Question: I have a 1D array of values which is supposed to be monotonic (let's say decreasing), but there are random regions where the value increases with index.
I need an array where each region is replaced with a value directly preceding it, so that the resulting array is sorted.
So if given array is:
'''
a = np.array([10.0, 9.5, 8.0, 7.2, 7.8, 8.0, 7.0, 5.0, 3.0, 2.5, 3.0, 2.0])
'''
I want the result to be
'''
b = np.array([10.0, 9.5, 8.0, 7.2, 7.2, 7.2, 7.0, 5.0, 3.0, 2.5, 2.5, 2.0])
'''
Here's a graphical representation:

I know how to achieve it with a Python loop, but is there a way to do this with NumPy machinery?
Python code for clarity:
'''
b = np.array(a)
for i in range(1, b.size):
if b[i] > b[i-1]:
b[i] = b[i-1]
'''
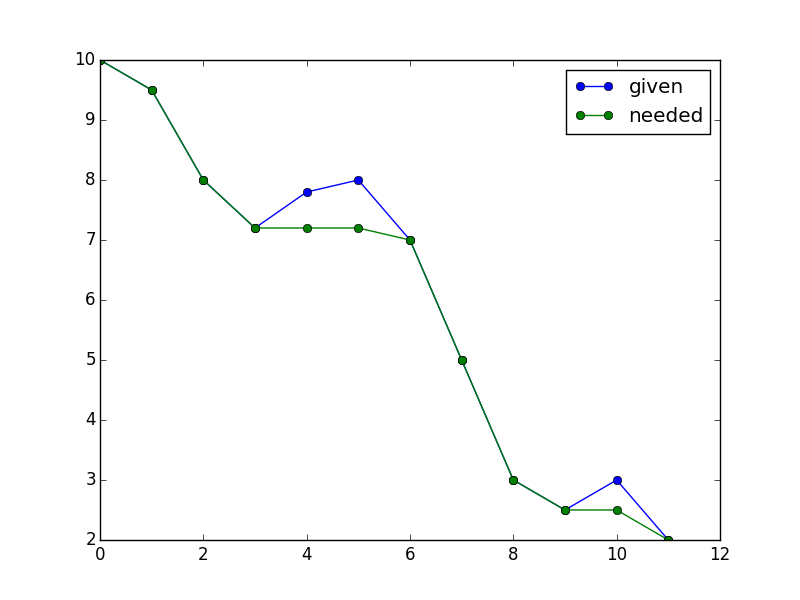
Answer: You can use 'np.minimum.accumulate' to collect the minimum values as you move through the array:
'''
>>> np.minimum.accumulate(a)
array([ 10. , 9.5, 8. , 7.2, 7.2, 7.2, 7. , 5. , 3. ,
2.5, 2.5, 2. ])
'''
At each element in the array, this function returns the minimum value seen so far.
If you wanted an array to be monotonic increasing, you could use 'np.maximum.accumulate'.
Many other universal functions in NumPy have an <URL> method to simulate looping through an array, applying the function to each element and collecting the returned values into an array of the same size.